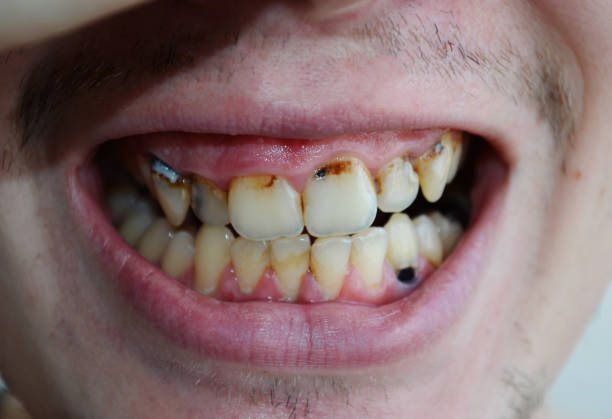
Condition: Caries